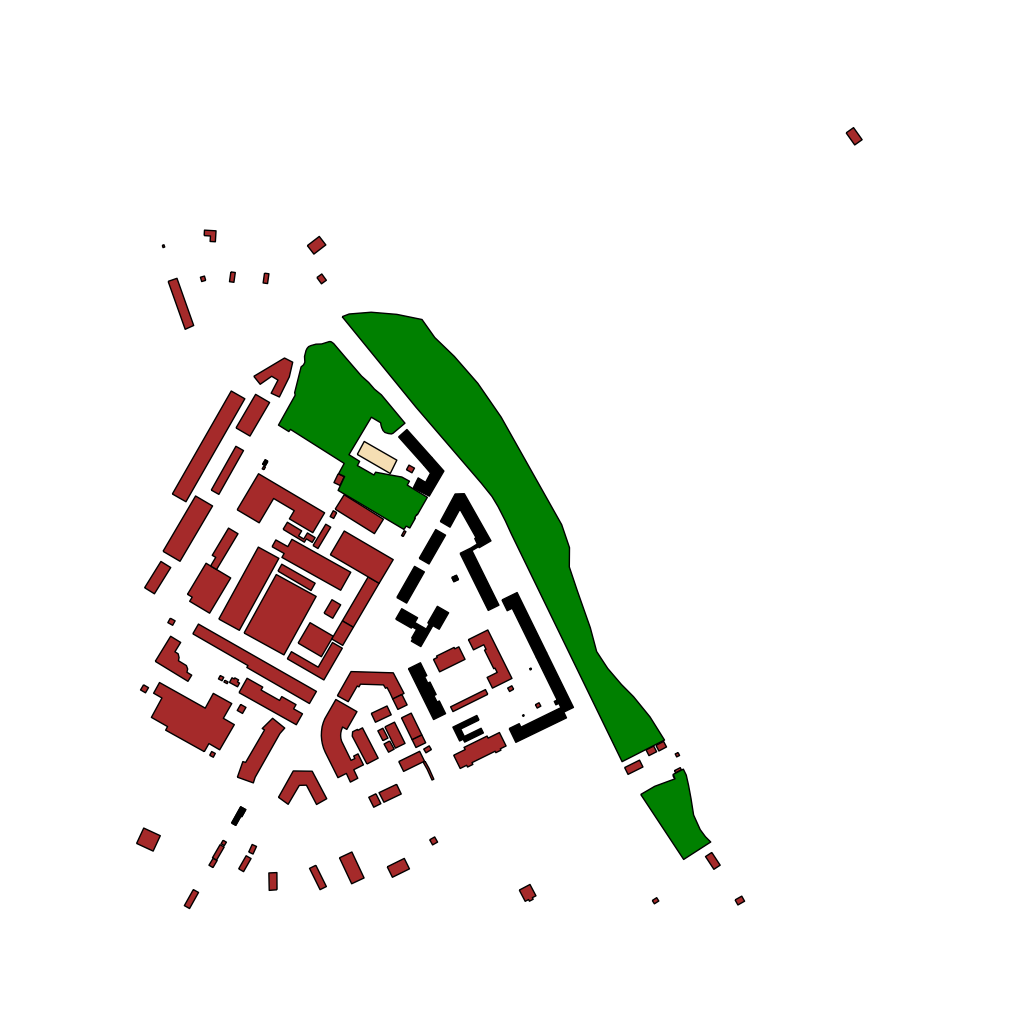
Tags: overhead vector_map, business, industrial, recreation, residential, special, historical, modern, soviet, high_rise, individual_rise, low_rise, density_1, Building, Facility, Hotel, Park, 1.0 km²